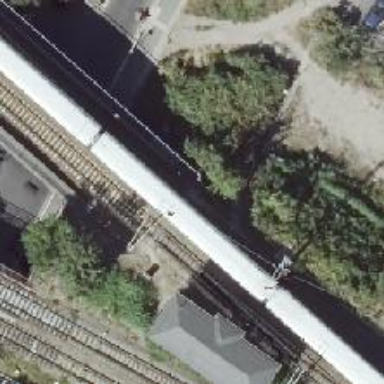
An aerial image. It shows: Railway signal.